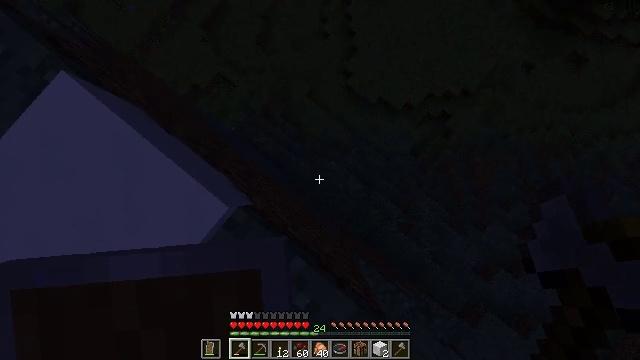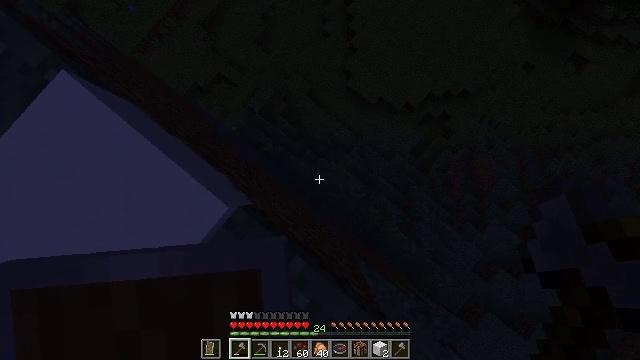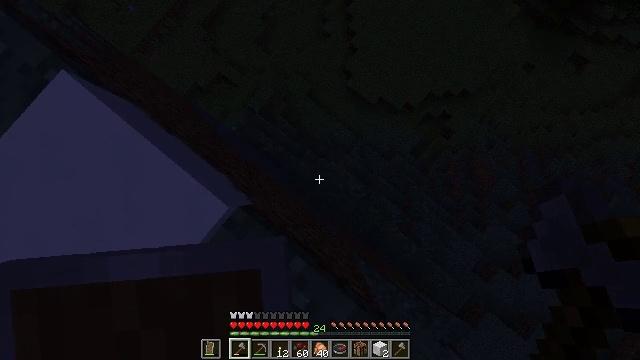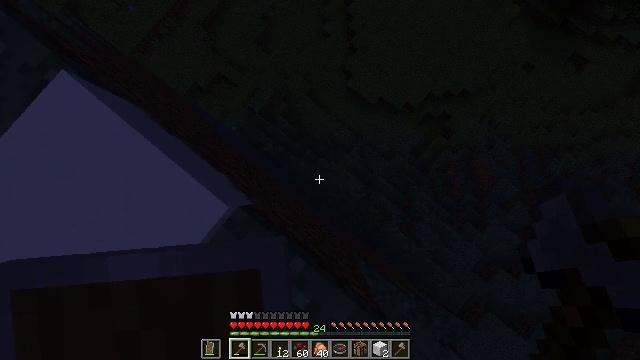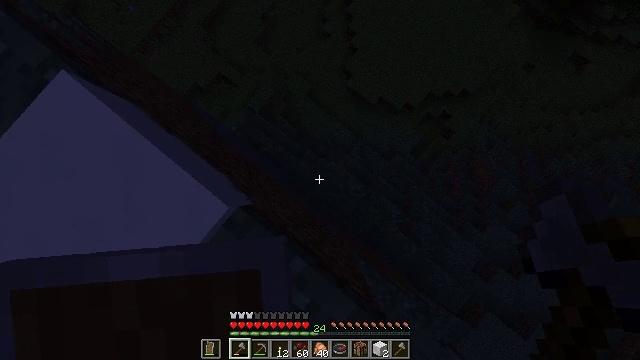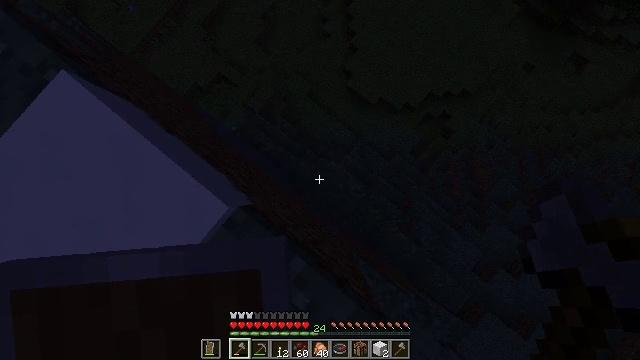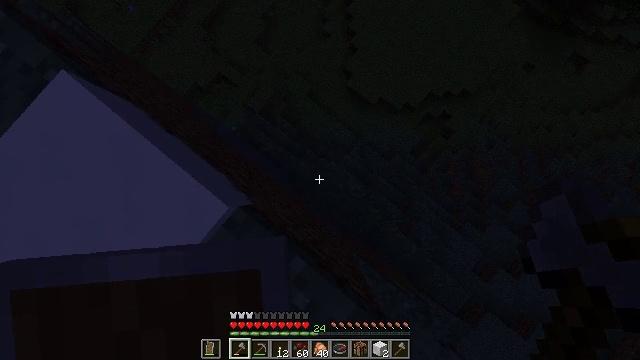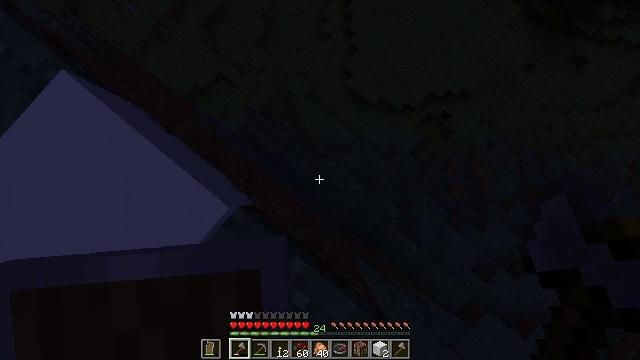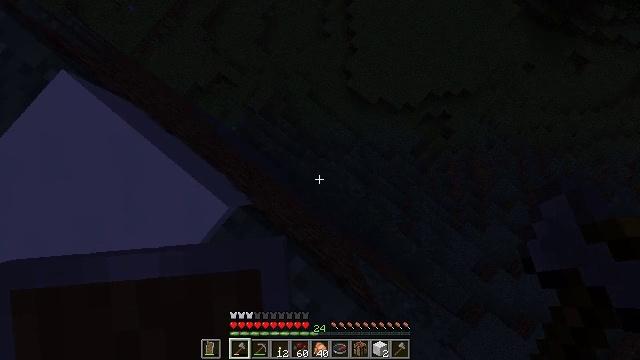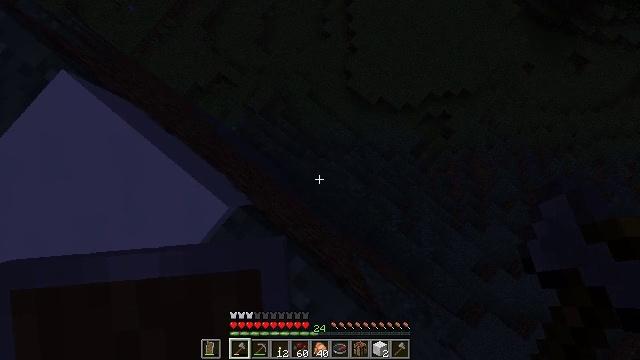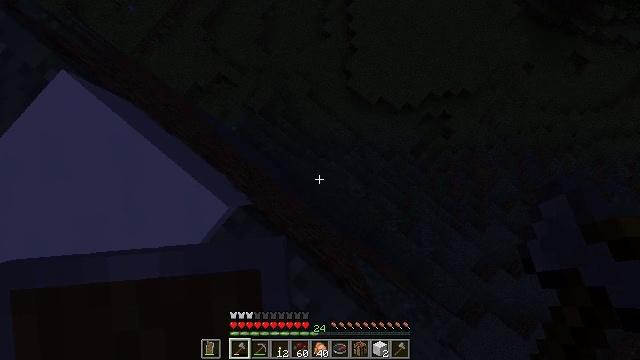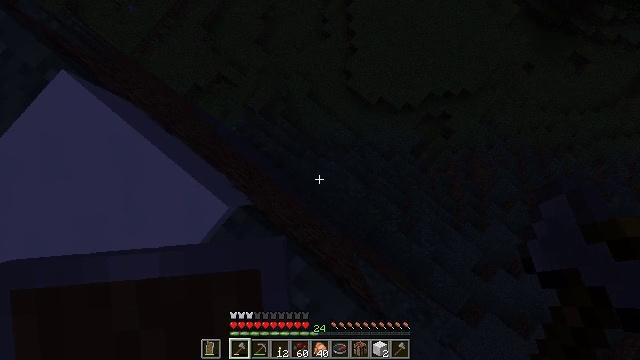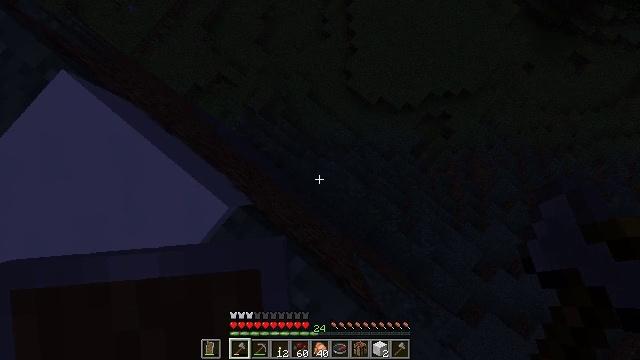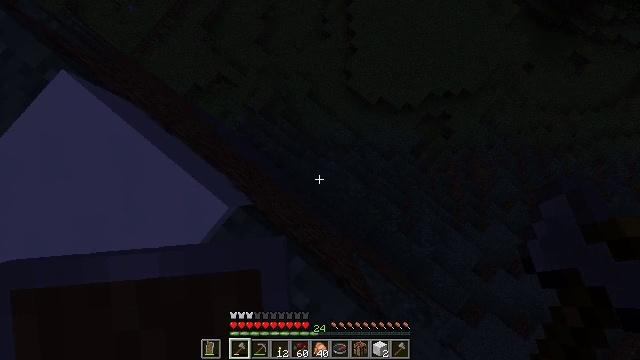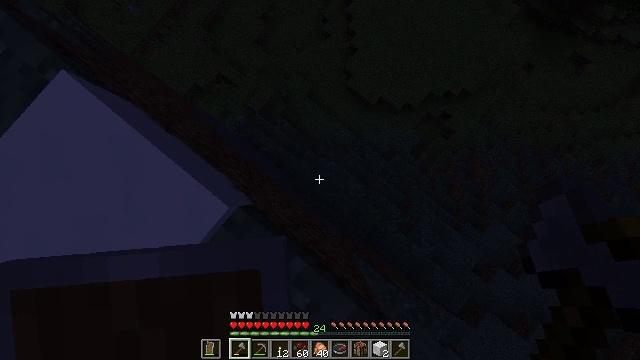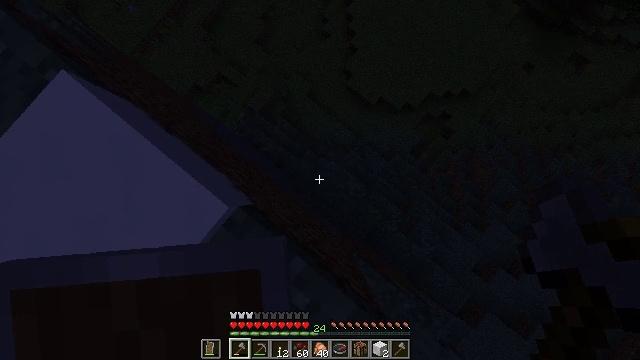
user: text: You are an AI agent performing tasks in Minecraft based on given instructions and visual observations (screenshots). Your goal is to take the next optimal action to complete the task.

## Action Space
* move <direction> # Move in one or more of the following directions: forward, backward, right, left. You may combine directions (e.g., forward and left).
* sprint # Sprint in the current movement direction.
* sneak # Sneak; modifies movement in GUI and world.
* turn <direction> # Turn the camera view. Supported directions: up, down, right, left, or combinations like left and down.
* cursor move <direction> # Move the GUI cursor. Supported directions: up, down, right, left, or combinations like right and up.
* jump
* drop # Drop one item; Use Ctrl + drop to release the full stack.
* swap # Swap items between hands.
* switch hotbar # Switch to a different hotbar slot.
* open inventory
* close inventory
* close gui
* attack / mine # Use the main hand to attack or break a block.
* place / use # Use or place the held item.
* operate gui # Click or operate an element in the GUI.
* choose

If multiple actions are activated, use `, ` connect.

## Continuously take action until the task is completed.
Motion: motion action
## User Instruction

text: Hunt animals.
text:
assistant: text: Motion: sneak
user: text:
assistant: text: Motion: sneak
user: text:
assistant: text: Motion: sneak
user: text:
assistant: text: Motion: sneak
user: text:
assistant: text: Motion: sneak
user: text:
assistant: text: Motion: sneak
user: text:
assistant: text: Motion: sneak
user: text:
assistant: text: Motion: sneak
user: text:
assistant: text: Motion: sneak
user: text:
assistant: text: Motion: sneak
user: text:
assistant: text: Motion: sneak
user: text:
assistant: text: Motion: sneak
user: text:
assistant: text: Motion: sneak
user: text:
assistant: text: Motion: sneak
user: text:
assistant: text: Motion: sneak
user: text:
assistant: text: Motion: sneak
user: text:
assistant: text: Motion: sneak
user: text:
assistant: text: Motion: sneak
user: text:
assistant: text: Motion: sneak
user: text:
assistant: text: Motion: sneak
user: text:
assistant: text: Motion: sneak
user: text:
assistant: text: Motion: sneak
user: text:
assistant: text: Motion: sneak
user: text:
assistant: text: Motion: sneak
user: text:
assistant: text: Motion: sneak, turn right
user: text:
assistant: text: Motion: sneak
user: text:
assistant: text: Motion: sneak
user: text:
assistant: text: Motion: sneak
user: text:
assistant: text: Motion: sneak
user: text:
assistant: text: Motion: sneak